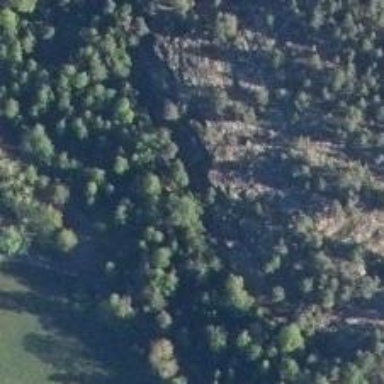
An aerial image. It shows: Natural cliff.